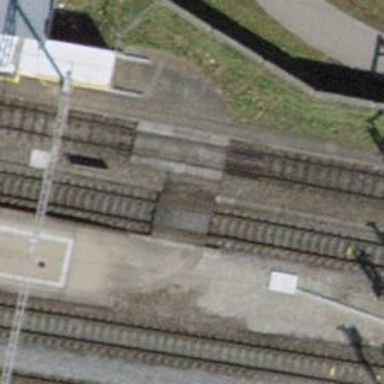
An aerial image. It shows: Single railway track with electrification through contact line.